高三 · 组合几何学
10. 如图, 在四边形 $\mathrm{ABCD}$ 中, $\mathrm{EF} / / \mathrm{BC}, \mathrm{FG} / / \mathrm{AD}$, 则 $\frac{\mathrm{EF}}{\mathrm{BC}}+\frac{\mathrm{FG}}{\mathrm{AD}}=$

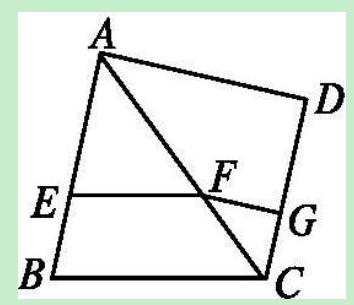
答案: 1
解析: : 解答: $\because \mathrm{EF} / / \mathrm{BC}, \therefore \frac{\mathrm{EF}}{\mathrm{BC}}=\frac{\mathrm{AF}}{\mathrm{AC}}$.

$\because \mathrm{FG} / / \mathrm{AD}, \therefore \frac{\mathrm{FG}}{\mathrm{AD}}=\frac{\mathrm{CF}}{\mathrm{CA}}$,

$\therefore \frac{\mathrm{EF}}{\mathrm{BC}}+\frac{\mathrm{FG}}{\mathrm{AD}}=\frac{\mathrm{AF}}{\mathrm{AC}}+\frac{\mathrm{CF}}{\mathrm{CA}}=\frac{\mathrm{AF}+\mathrm{FC}}{\mathrm{AC}}=\frac{\mathrm{AC}}{\mathrm{AC}}=1$.

分析: 本题主要考查了平行线分线段成比例定理, 解决问题的关键是根据平行线分线段成比
例定理分析计算即可